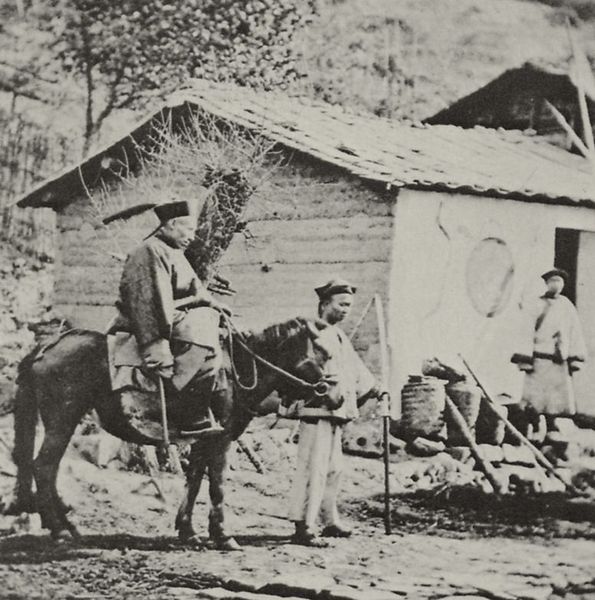
Titel: Militärischer Mandarin
Künstler: John Thomson
Schlagwörter: baum, blätter, laub, mann, schatten, umhang, weiß, bäume, landschaft, menschen, see, sitzen, äste, fenster, frau, grau, hell, holz, hut, hüte, licht, männer, schwarz, szene, tür, dach, haus, tier, weg, alt, jung, kappe, mütze, wand, architektur, arm, blass, diener, mensch, stehen, steine, bild, herr, erde, strauch, gehen, hütte, sonne, land, mantel, decke, vater, pflanze, wald, bauern, esel, pferd, pony, reiter, rund, sack, stock, garten, reiten, sattel, schweif, zaumzeug, zügel, stab, gepäck, körbe, last, schwer, giebel, ziegel, hof, arbeiter, dick, einfach, zopf, korb, junge, bauer, foto, fotografie, photographie, töpfe, ärmlich, alter, rundfenster, stücke, asien, schwarz-weiss, schwert, muli, photo, tracht, china, ziegeldach, kaktus, stapel, fässer, lasttier, maulesel, gefäße, behälter, sohn, stecken, holzhaus, sense, hasu, bäuerlich, knecht, lager, gerte, tonkrüge, chinese, asiate, als, phot, asiaten, mongole, führer, asiat, körpe, hem, traditionell, gehilfe, he, ptoto, glückskekse, ktus, samura